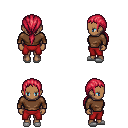
a pixel art fantasy rpg character, female body template, human, dark skin, brown long-sleeve shirt, red pants, ruby red ponytail hairstyle, white slippers, four views (front, back, left, right), 2x2 character sprite sheet, small pixel art, hard edges, no anti-aliasing